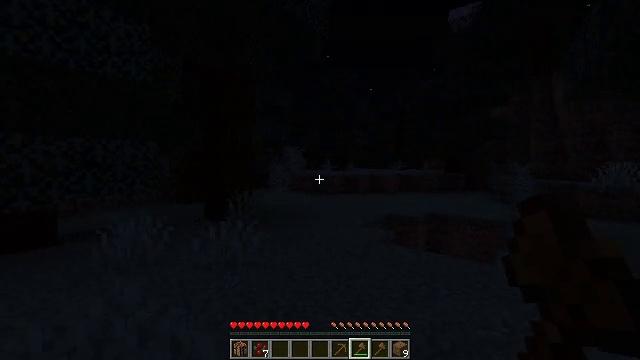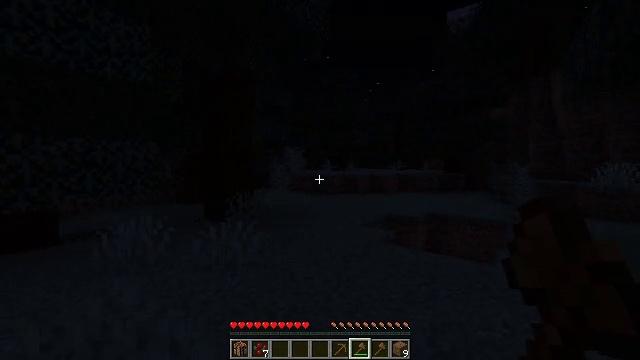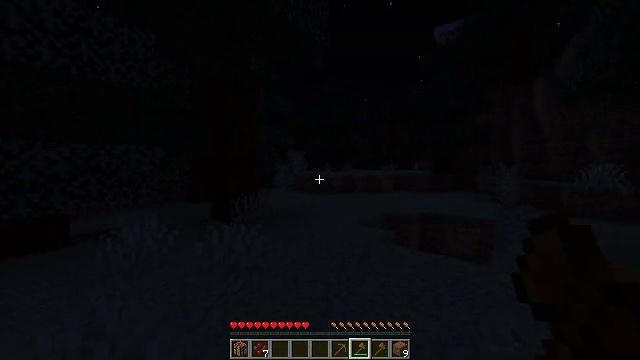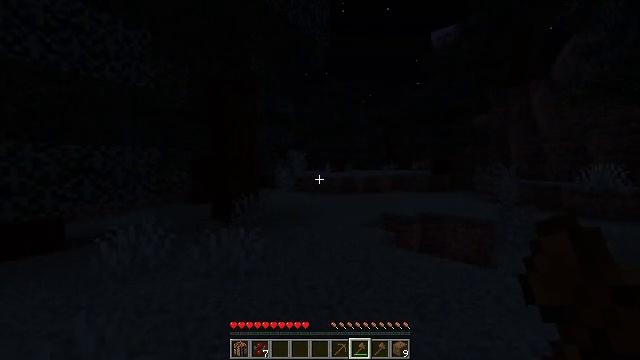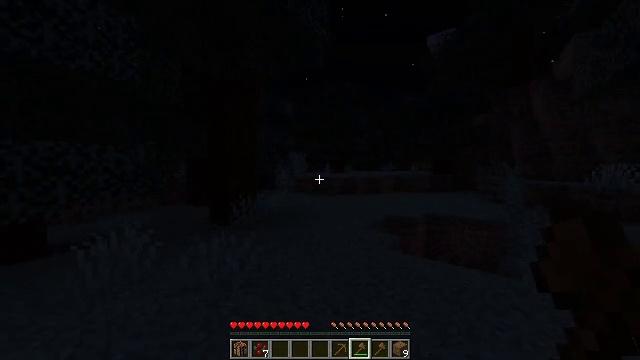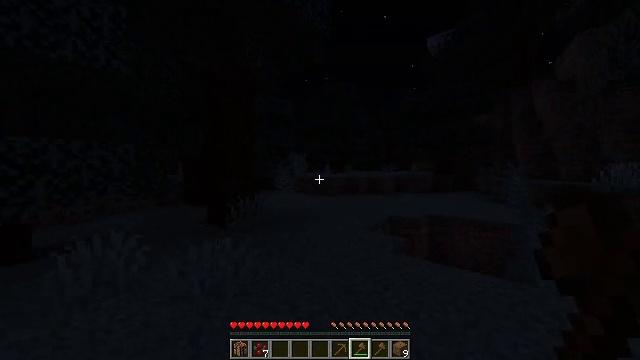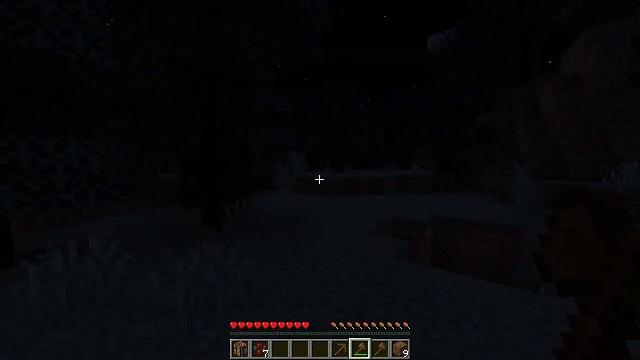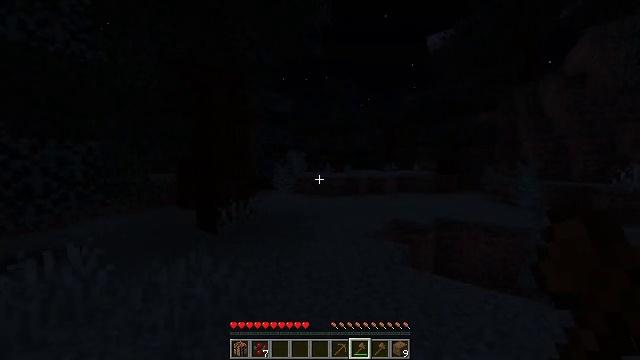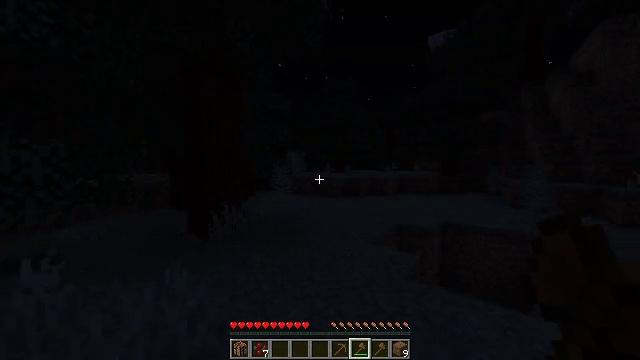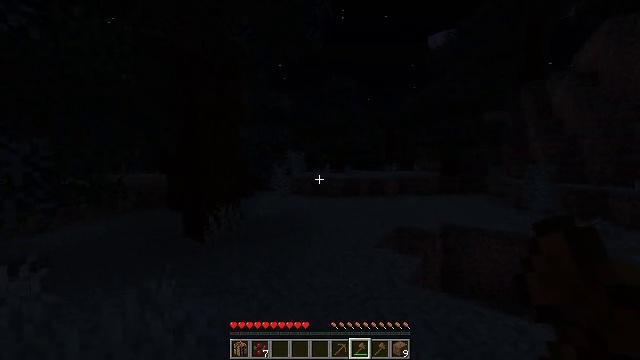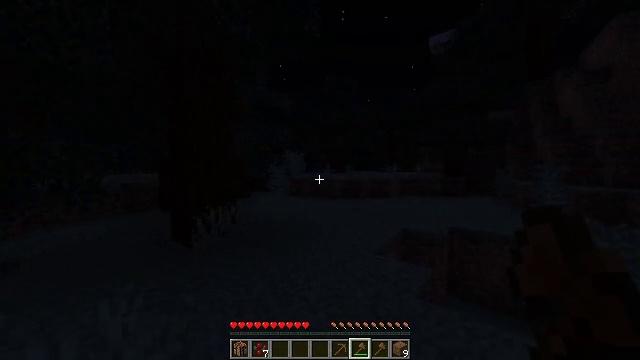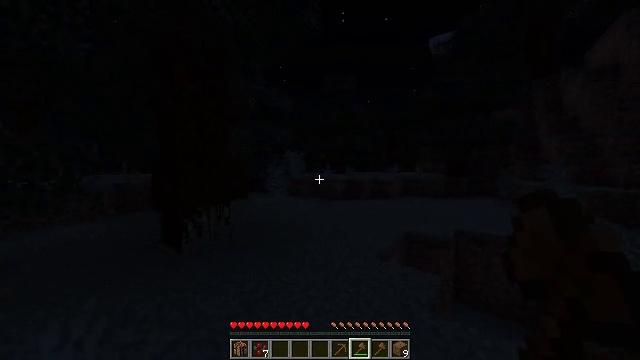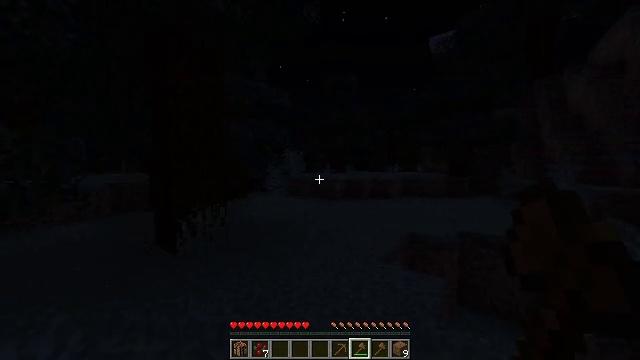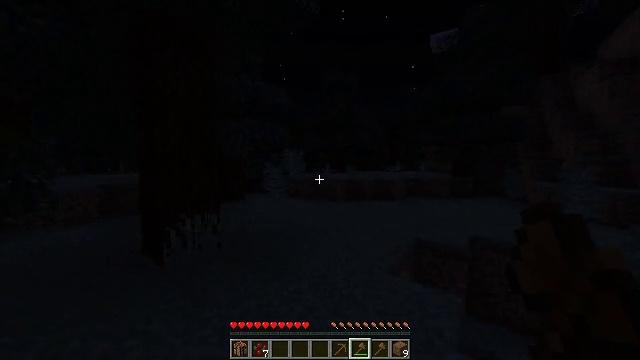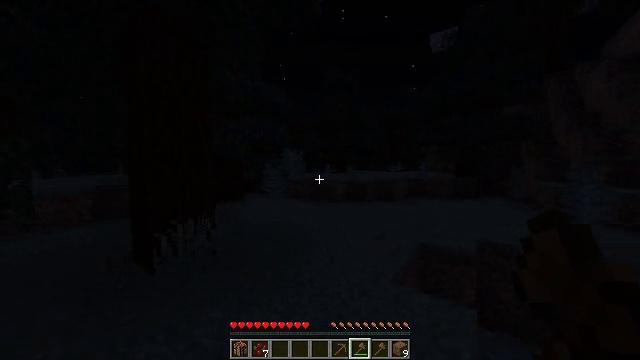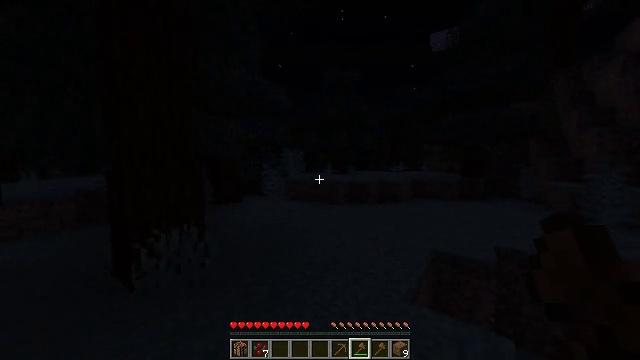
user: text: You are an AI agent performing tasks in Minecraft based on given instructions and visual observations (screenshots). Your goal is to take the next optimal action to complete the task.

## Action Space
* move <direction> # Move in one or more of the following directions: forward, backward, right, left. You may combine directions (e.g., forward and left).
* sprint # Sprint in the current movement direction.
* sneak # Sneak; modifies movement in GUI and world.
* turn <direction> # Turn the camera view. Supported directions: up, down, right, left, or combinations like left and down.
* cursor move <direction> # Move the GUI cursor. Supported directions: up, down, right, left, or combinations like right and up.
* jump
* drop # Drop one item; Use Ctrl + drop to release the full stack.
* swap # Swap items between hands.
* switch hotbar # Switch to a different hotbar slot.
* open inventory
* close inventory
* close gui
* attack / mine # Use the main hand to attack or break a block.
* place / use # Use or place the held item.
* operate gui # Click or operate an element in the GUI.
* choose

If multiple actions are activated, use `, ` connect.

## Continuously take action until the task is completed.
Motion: motion action
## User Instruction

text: Harvest sweet berries by mining the bush.
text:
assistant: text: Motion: move forward, sprint
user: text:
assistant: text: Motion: move forward, sprint
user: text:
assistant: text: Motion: move forward, sprint
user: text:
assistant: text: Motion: move forward, sprint
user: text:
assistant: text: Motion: move forward, sprint
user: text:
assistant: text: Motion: move forward, sprint
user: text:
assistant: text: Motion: move forward, sprint
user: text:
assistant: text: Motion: move forward, sprint
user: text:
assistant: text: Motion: move forward, sprint
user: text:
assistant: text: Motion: move forward, sprint
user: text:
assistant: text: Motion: move forward, sprint
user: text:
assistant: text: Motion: move forward, sprint
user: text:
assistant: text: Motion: move forward, sprint
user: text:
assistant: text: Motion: move forward, sprint
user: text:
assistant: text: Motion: move forward, sprint
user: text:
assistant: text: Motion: move forward, sprint
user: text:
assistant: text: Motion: move forward, sprint
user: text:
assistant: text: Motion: move forward, sprint
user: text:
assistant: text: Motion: move forward, sprint
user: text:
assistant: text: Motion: move forward, sprint
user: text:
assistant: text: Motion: move forward, sprint
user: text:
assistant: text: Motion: move forward, sprint
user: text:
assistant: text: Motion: move forward, sprint
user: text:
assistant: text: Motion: move forward, sprint
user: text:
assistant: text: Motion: move forward, sprint
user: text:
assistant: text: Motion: move forward, sprint
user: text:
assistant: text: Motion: move forward, sprint
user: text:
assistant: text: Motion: move forward, sprint
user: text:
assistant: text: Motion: move forward, sprint
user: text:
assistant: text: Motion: move forward, sprint